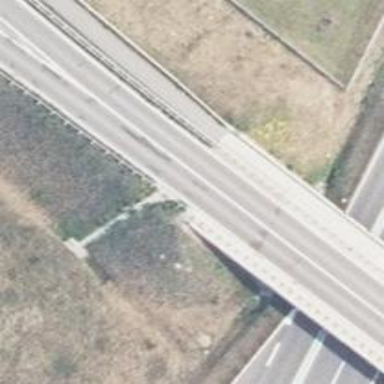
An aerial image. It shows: Secondary road with asphalt surface and embankment.